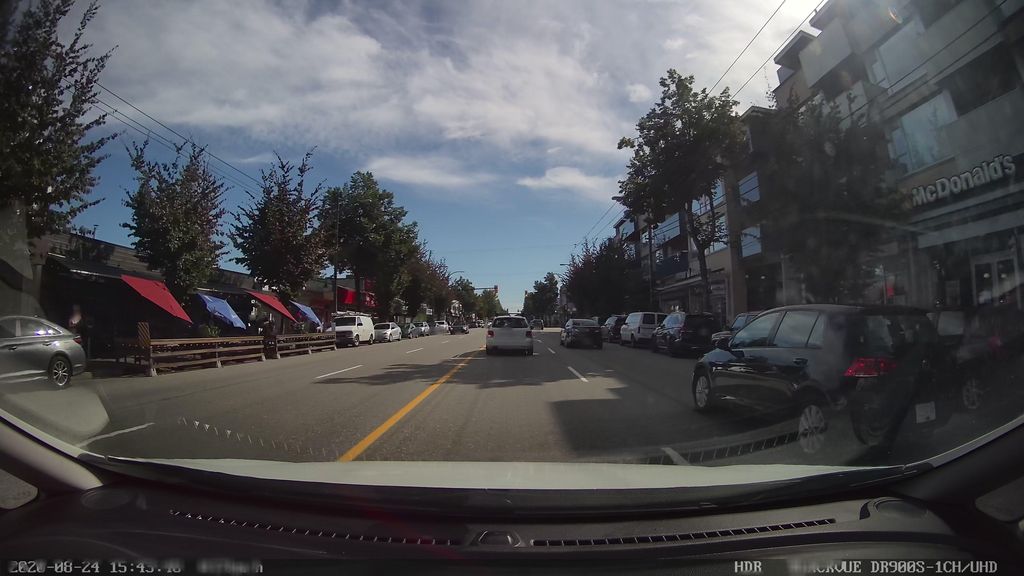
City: vancouver